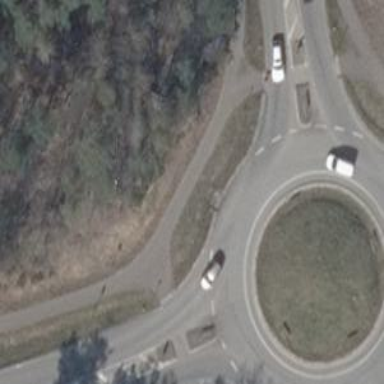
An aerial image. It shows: Asphalt road that is secondary route leading to roundabout.